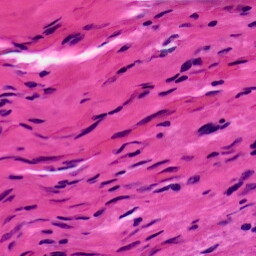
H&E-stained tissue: Ovarian